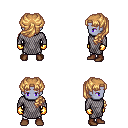
a pixel art fantasy rpg character, male body template, dark elf, purple skin, chain mail, white pants, light blonde princess hairstyle, gold gloves, brown shoes, four views (front, back, left, right), 2x2 character sprite sheet, small pixel art, hard edges, no anti-aliasing